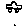
Label: car